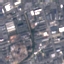
Land use / land cover class: Industrial